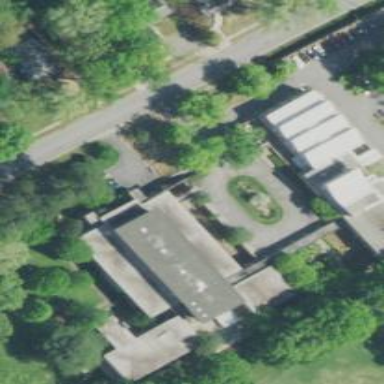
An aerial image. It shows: View of university building.